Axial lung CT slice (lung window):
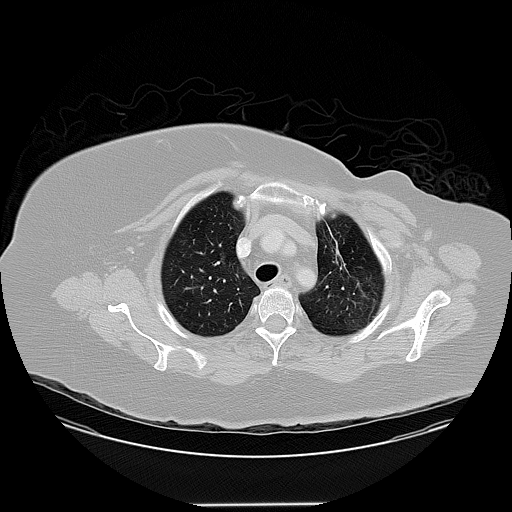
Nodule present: no